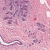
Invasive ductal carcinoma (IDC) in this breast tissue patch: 1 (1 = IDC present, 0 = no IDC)